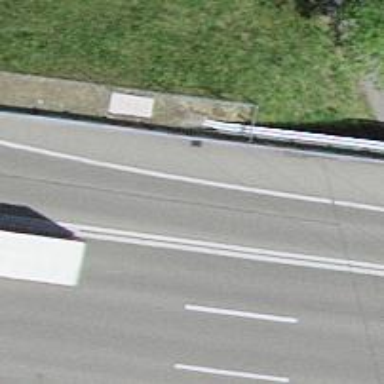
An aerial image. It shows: Bridge on motorway link.